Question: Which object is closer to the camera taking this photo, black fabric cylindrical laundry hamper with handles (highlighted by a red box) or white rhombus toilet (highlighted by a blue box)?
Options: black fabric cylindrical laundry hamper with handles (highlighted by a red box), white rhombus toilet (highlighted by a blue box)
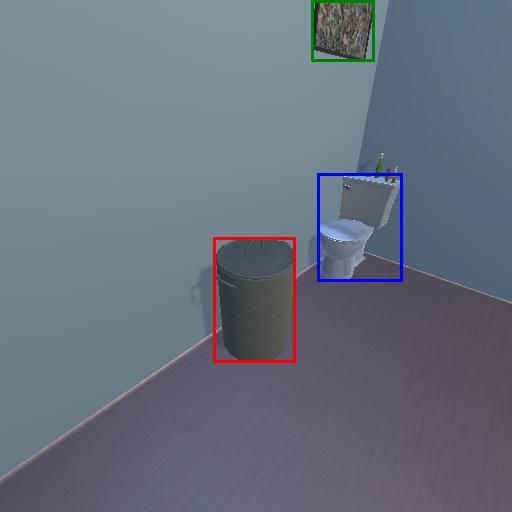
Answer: black fabric cylindrical laundry hamper with handles (highlighted by a red box)